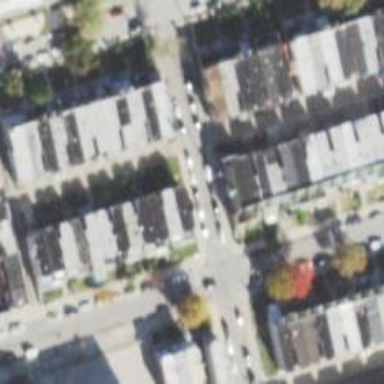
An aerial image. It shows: Alley classified as service road.